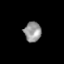
Tissue: skin
Cell type: Epithelial cells
Senescence score: 0.2489
Nuclear area (px): 334
Mean DAPI intensity: 149.015